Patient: sex F, age 52
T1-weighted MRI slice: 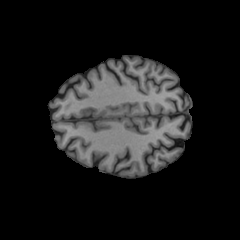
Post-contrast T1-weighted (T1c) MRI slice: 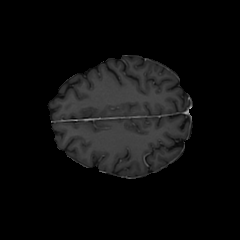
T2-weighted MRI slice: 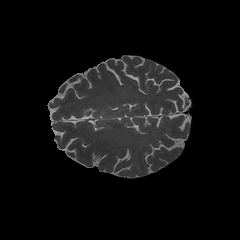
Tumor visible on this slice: no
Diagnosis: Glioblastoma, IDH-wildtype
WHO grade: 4